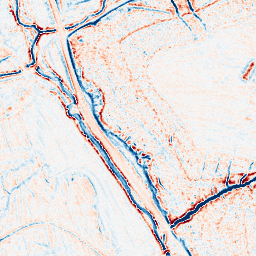
Category: edge_preserving
Decomposition family: bilateral
Decomposition parameters: d: 9
sigma_color: 75
sigma_space: 100
Upsampling method: sinc_hamming
Upsampling parameters: scale: 4
kernel_size: 16
Upsampling scale: 4